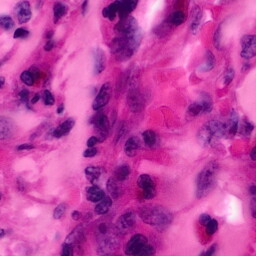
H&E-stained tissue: Pancreatic